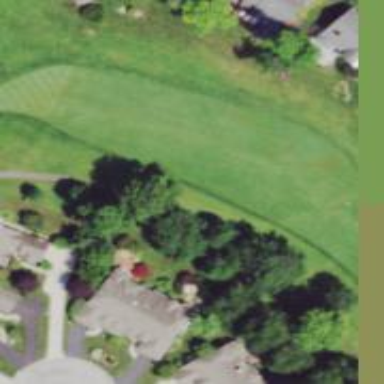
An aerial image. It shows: Golf fairway surrounded by grass.